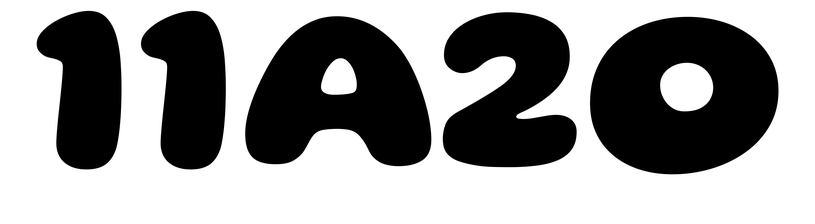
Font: Gluten_ExtraBold